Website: apple
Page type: payment
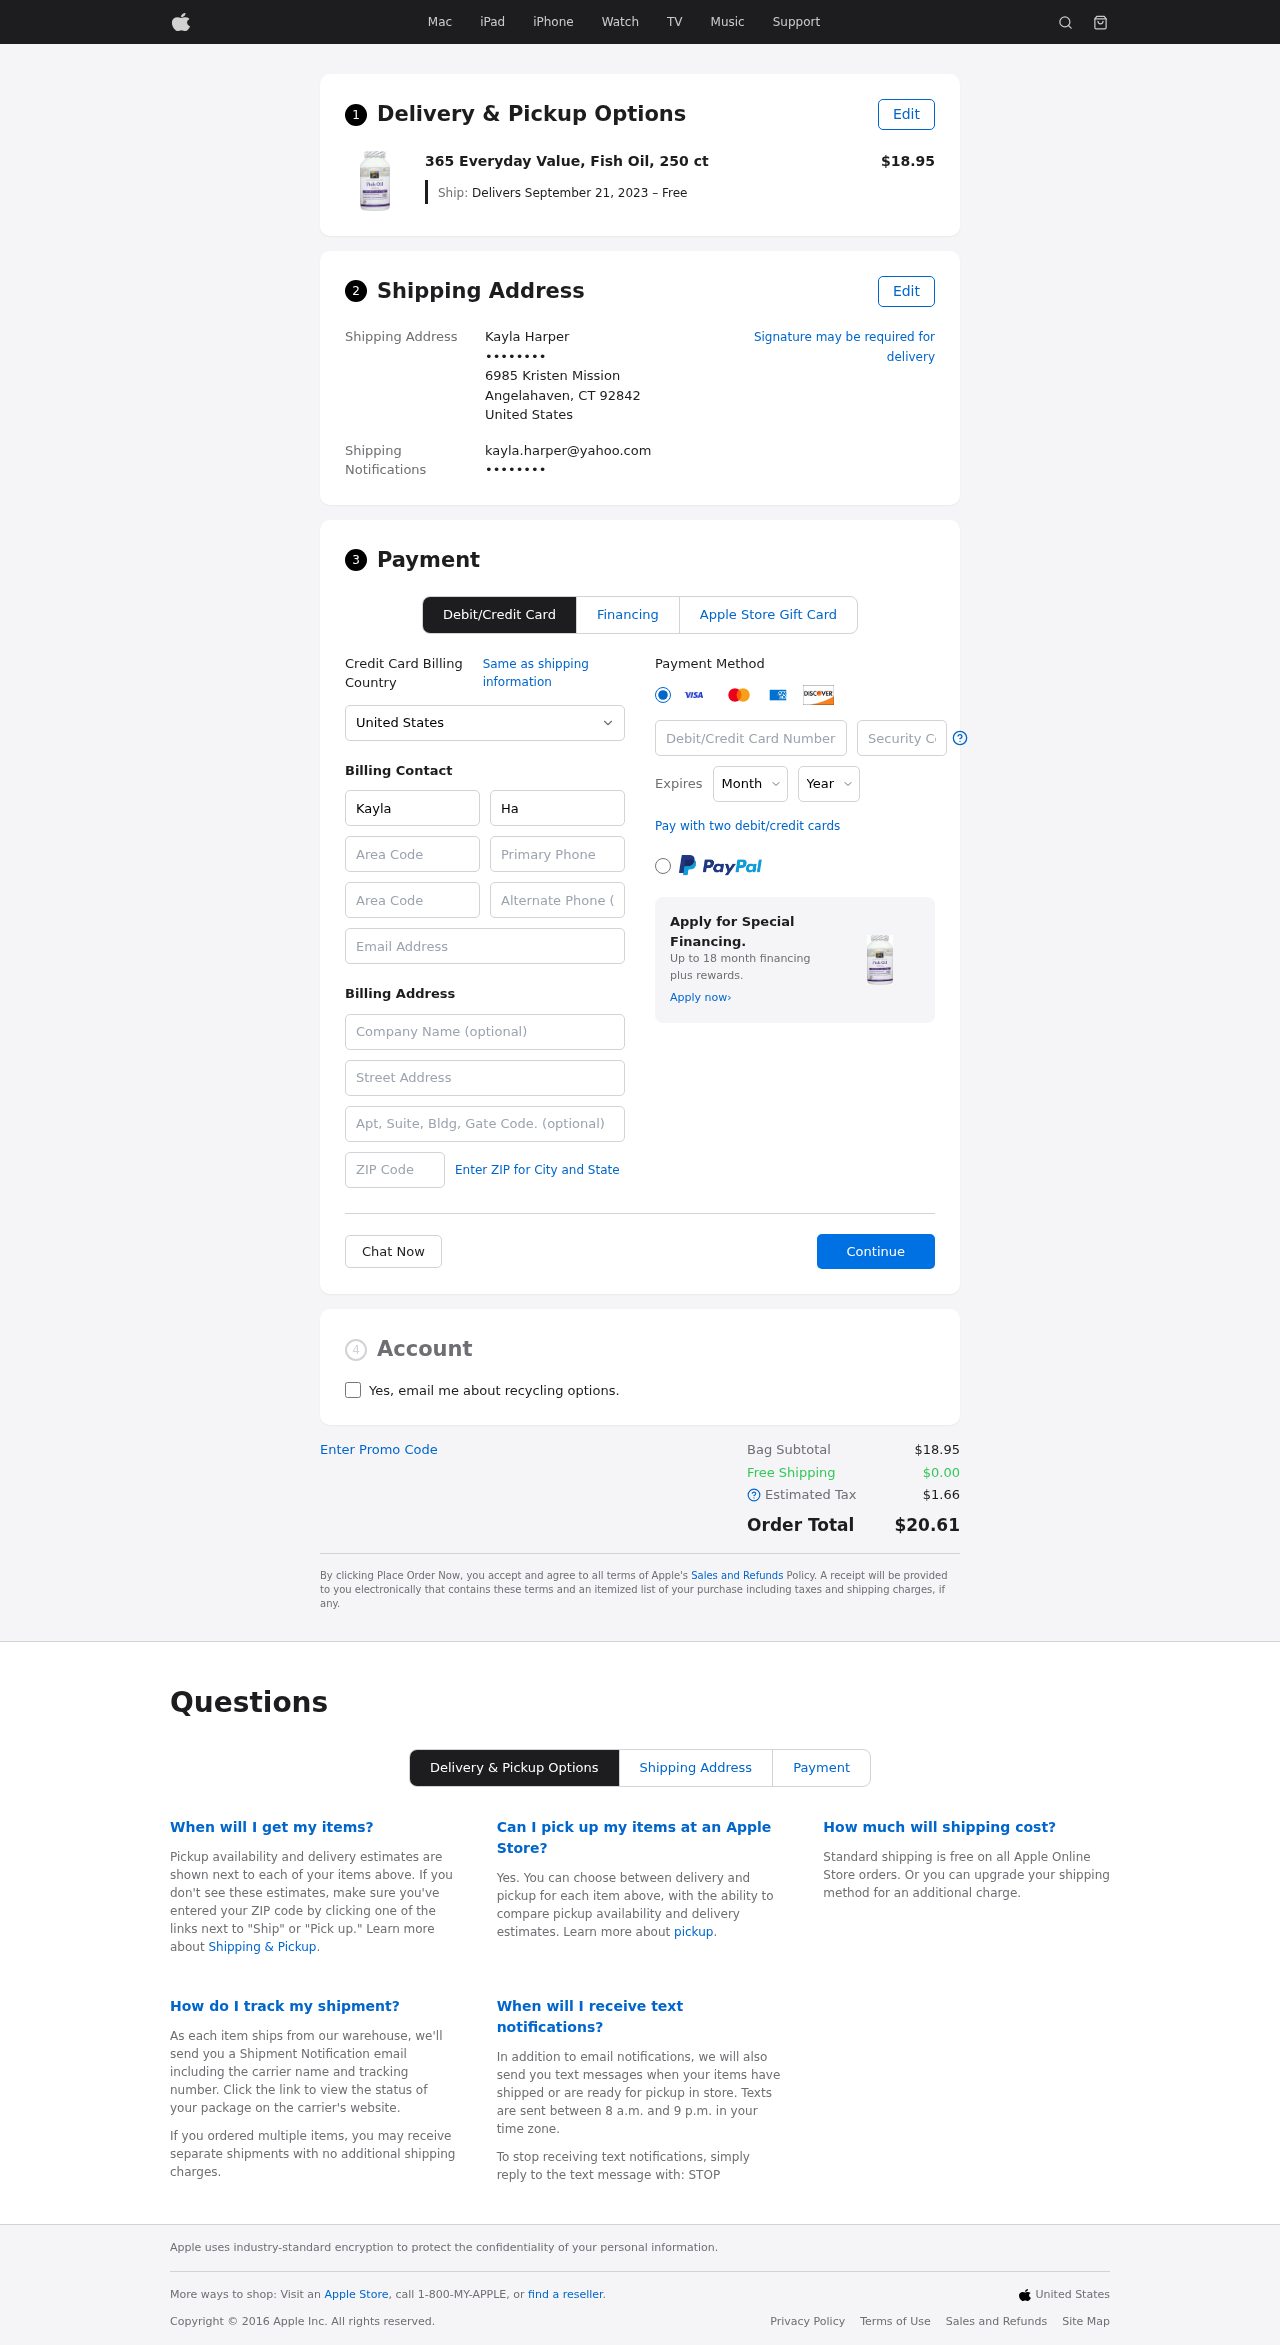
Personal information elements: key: PII_CARD_CVV
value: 960
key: PII_CARD_EXPIRY_MONTH
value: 06
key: PII_CARD_EXPIRY_YEAR
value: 29
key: PII_CARD_NUMBER
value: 6011 2750 5722 9744
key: PII_CITY_STATE_ZIP
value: Angelahaven, CT 92842
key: PII_COUNTRY
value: United States
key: PII_EMAIL
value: kayla.harper@yahoo.com
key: PII_EMAIL2
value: kayla.harper@yahoo.com
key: PII_FIRSTNAME
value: Kayla
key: PII_FULLNAME
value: Kayla Harper
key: PII_LASTNAME
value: Harper
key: PII_PHONE3
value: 2339876383
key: PII_PHONE_ALT
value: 9545176799
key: PII_PHONE_ALT_AREA
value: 954
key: PII_PHONE_AREA
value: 233
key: PII_SECURITY_CODE
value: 93QX
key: PII_STREET
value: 6985 Kristen Mission
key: PII_PHONE
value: ••••••••
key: PII_PHONE2
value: ••••••••
Product elements: key: PRODUCT1_NAME
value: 365 Everyday Value, Fish Oil, 250 ct
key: PRODUCT1_PRICE
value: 18.95
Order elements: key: ORDER_DELIVERY_DATE
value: Delivers September 21, 2023 – Free
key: ORDER_SUBTOTAL
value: $18.95
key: ORDER_SHIPPING_COST
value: $0.00
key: ORDER_TAX
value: $1.66
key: ORDER_TOTAL
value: $20.61